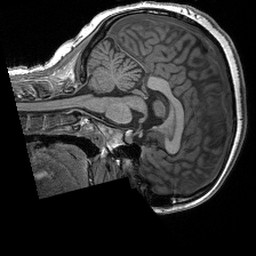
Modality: T1w
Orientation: sagittal
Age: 21
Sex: female
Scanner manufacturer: siemens
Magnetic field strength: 3 T
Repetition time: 2.4 s
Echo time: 0.00191 s